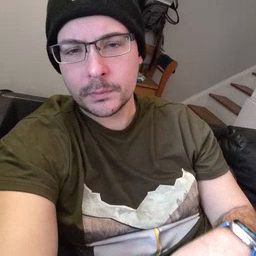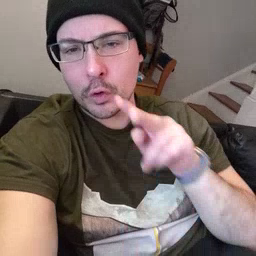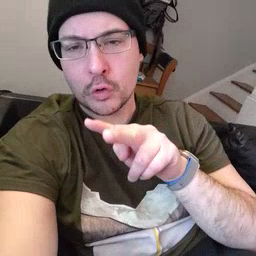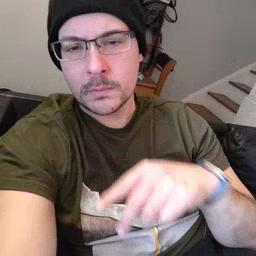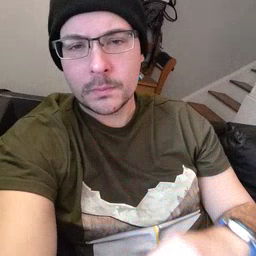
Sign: look